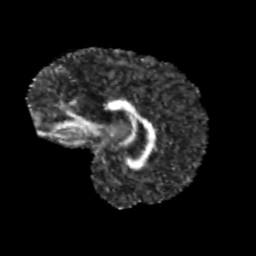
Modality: FA
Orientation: sagittal
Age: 10
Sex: female
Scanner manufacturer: siemens
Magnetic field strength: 3 T
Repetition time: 3.8 s
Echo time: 0.07 s